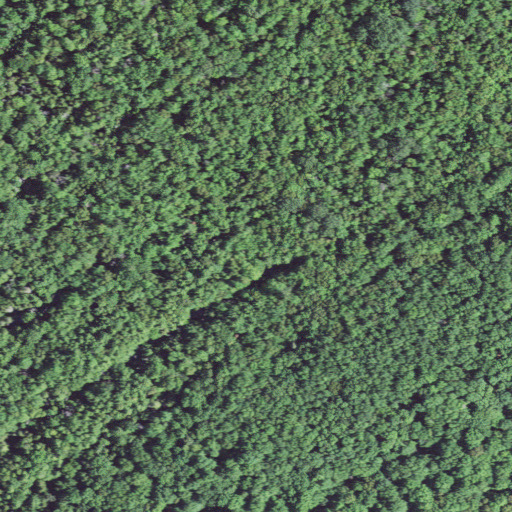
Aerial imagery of dune(s) in Michigan named Gillnet Haven Dune and Swale Complex (Minor) containing woody wetlands, mixed forest, deciduous forest, and evergreen forest